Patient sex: M
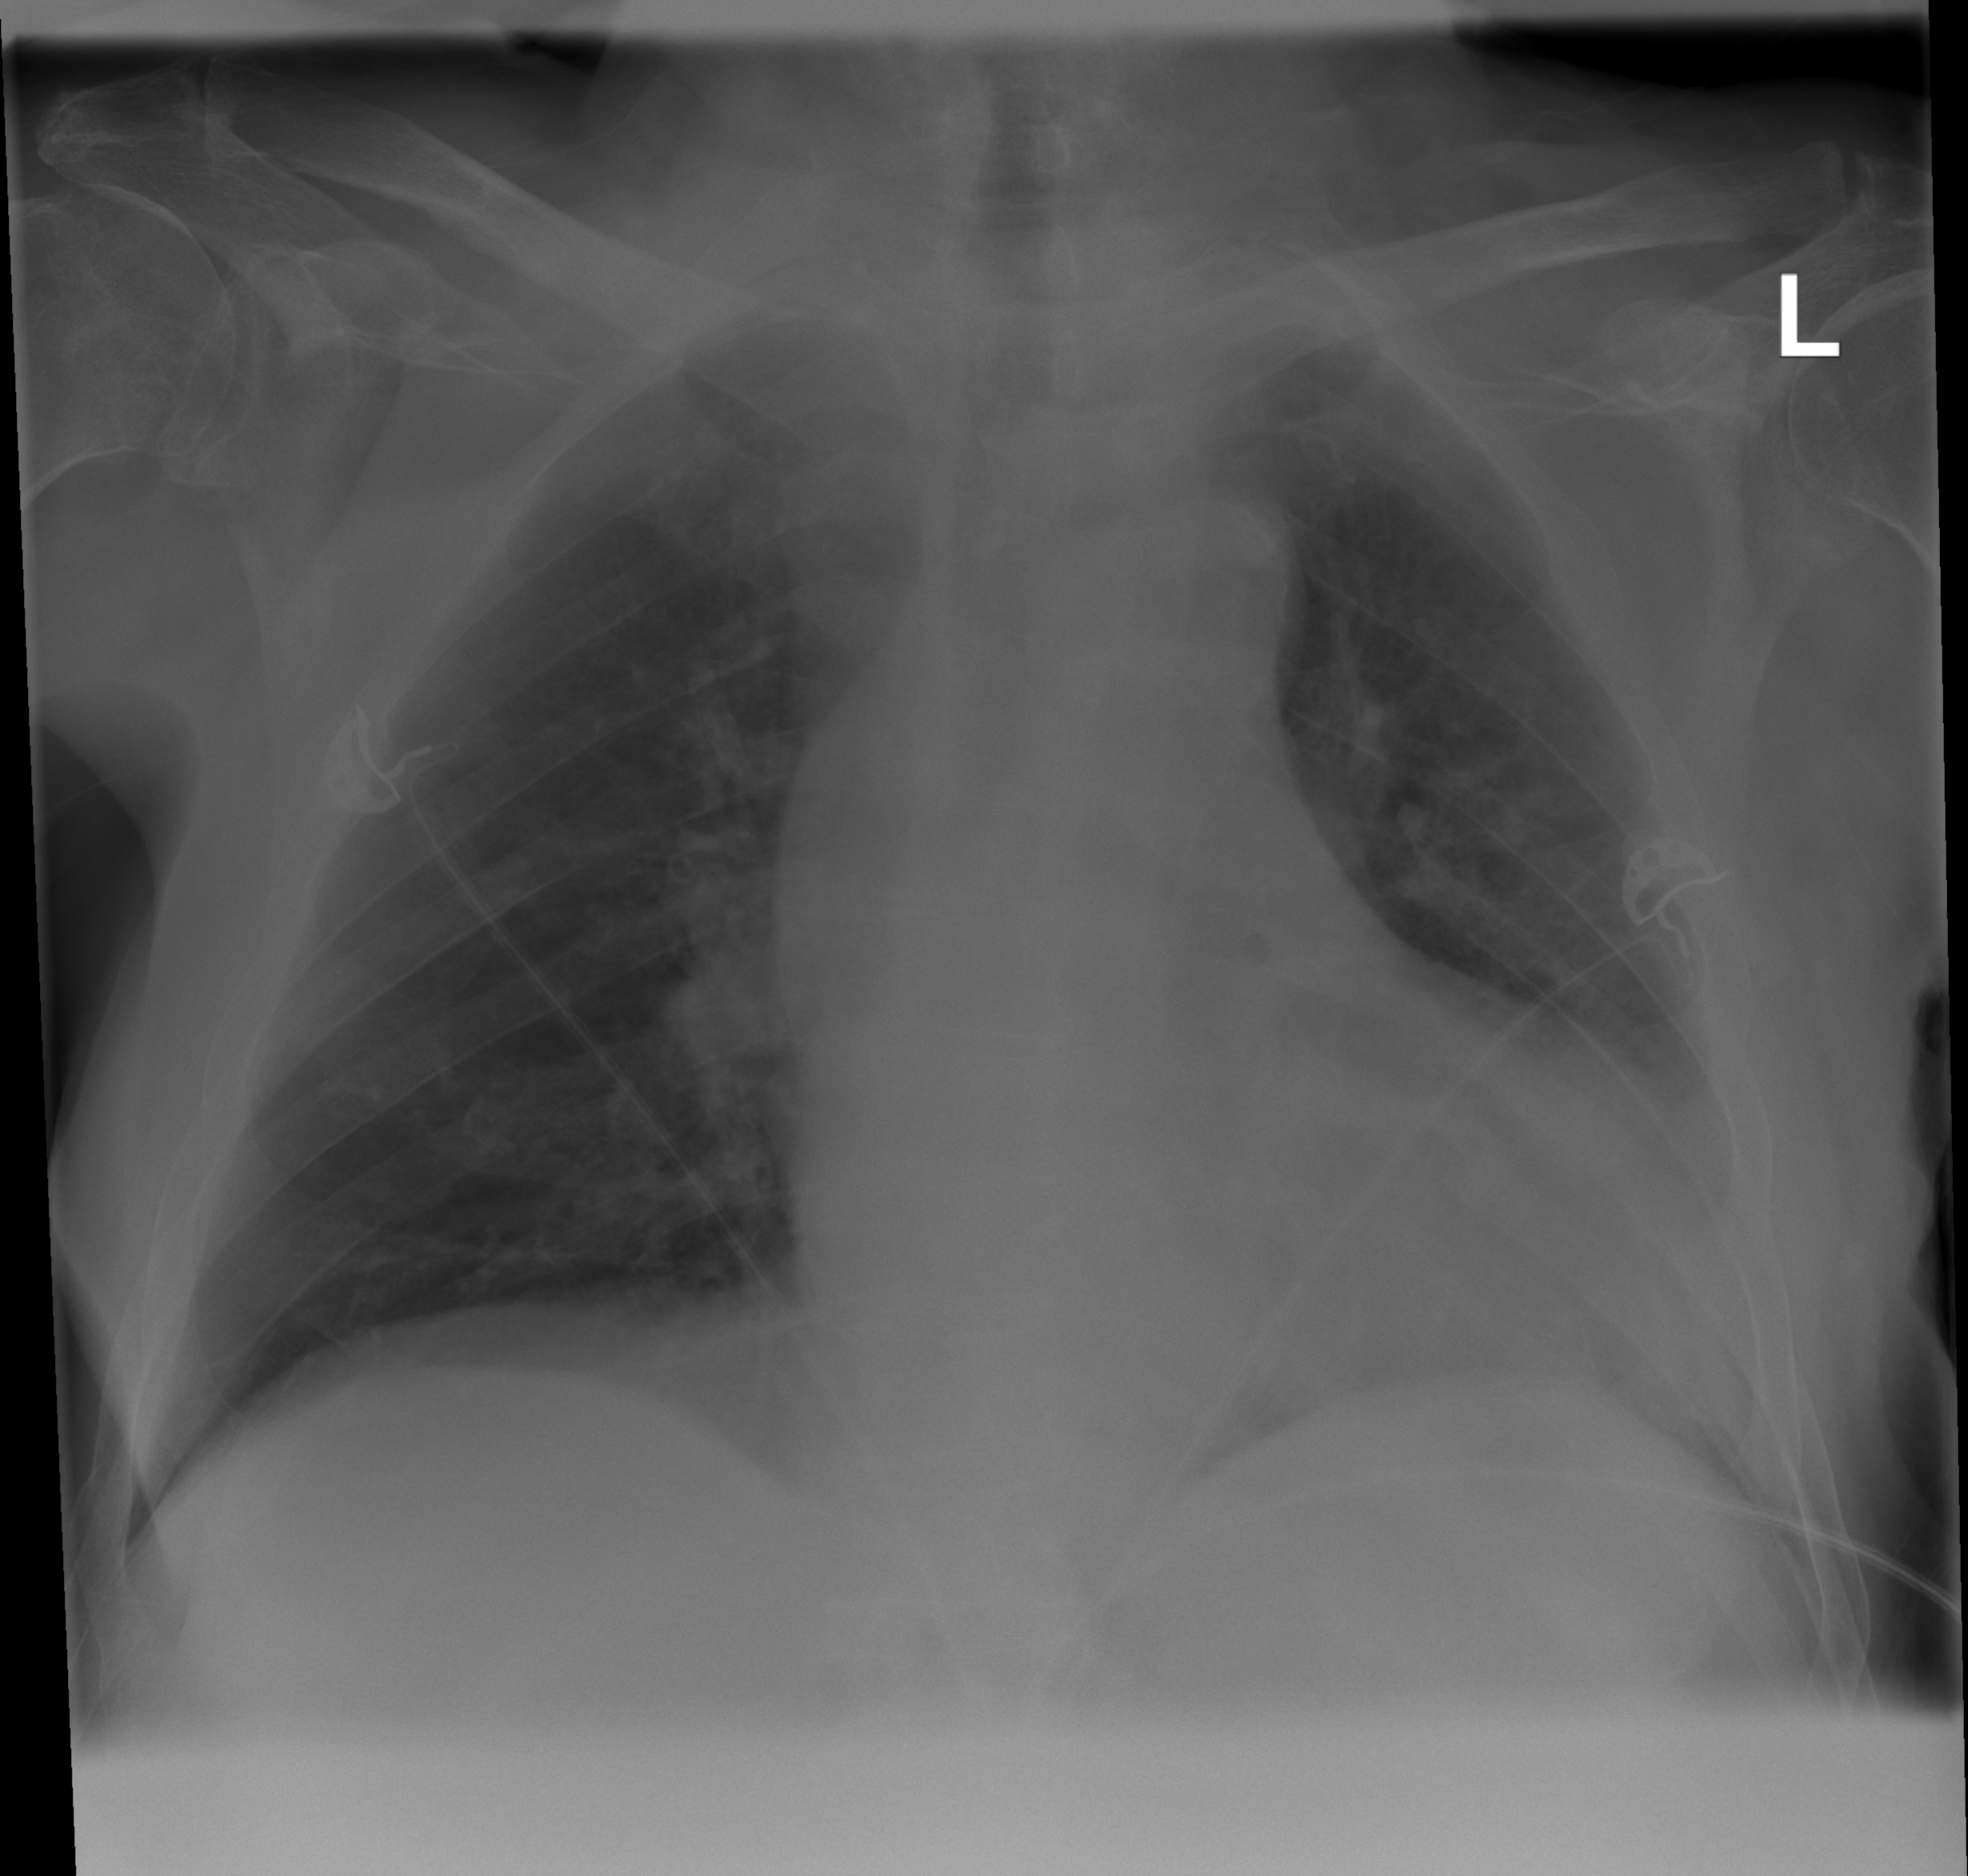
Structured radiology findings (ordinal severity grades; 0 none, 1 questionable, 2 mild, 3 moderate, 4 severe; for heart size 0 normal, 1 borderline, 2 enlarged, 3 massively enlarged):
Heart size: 2
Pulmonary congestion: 2
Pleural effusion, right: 0
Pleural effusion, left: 2
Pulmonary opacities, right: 0
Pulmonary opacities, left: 1
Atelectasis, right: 0
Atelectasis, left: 3